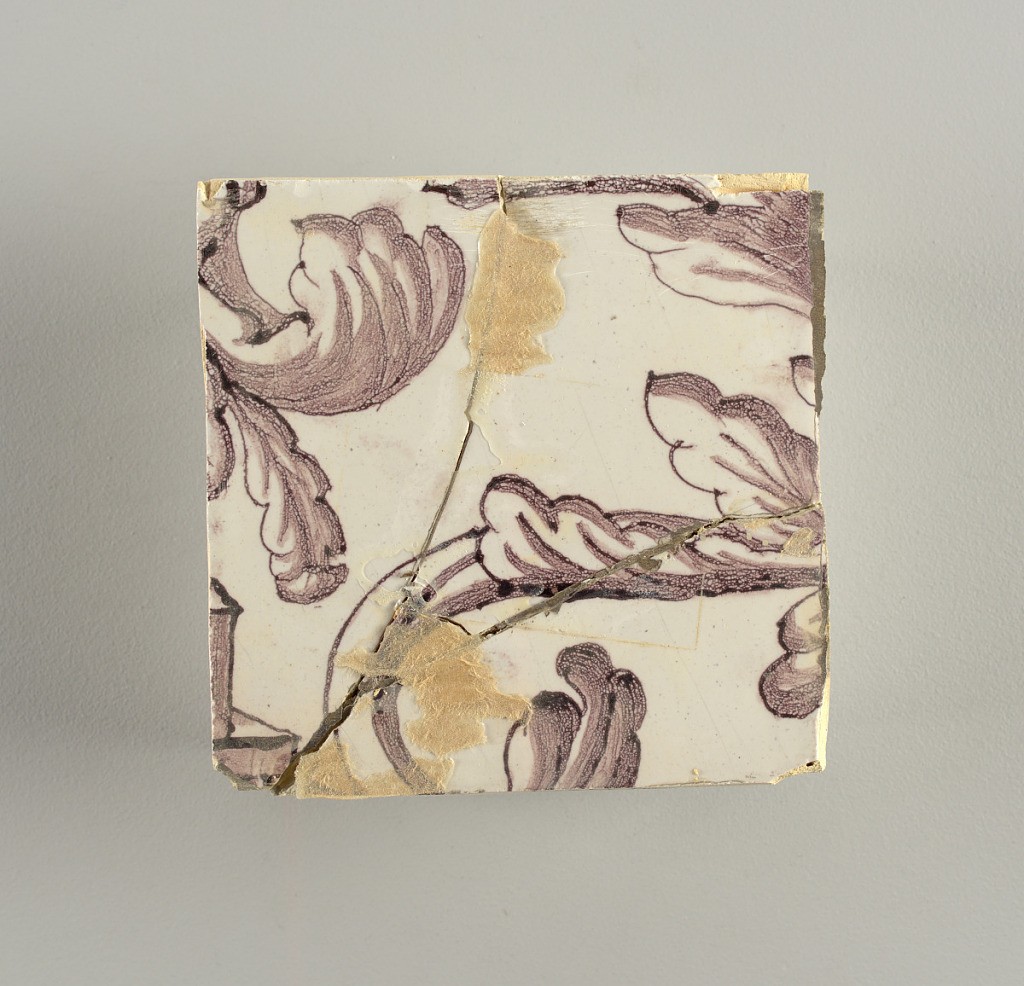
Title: Wall facing
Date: ca. 1725
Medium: Tin-glazed earthenware, underglaze
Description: Horizontal rectangle.  Thirty-seven tiles wide and twenty-one high with opening for door or window nineteen and one-half tiles high and twelve wide.  To left and right of opening, centered canopy above. Left, woman representing Hope, right, a sculputure urn.  Centered above opening, a mascaron.  Arabesque design of foliage.